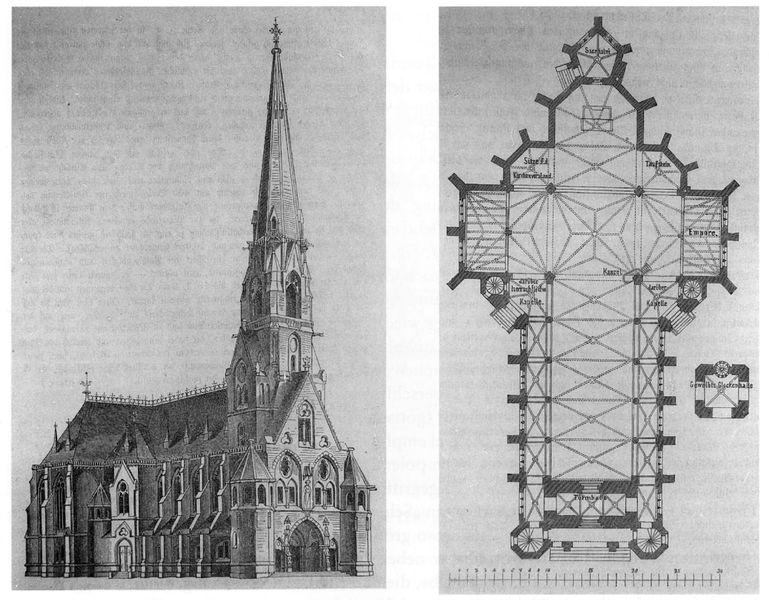
Titel: Evangelische Kirche in Planitz bei Zwickau
Künstler: Gotthilf Ludwig Möckel
Standort: Planitz (EU - D - Sachsen)
Schlagwörter: weiß, kirchturm, fenster, schwarz, skizze, säulen, zeichnung, dach, alt, barock, spitze, kirche, gotik, turm, schrift, ansicht, bogen, fassade, zwei, empore, treppen, papst, tuer, uhr, stufen, tor, nische, kreuz, dom, schwarz-weiß, altar, apsis, plan, wien, streben, bau, basilika, grundriss, kreuzgang, aufriss, maßstab, westwerk, strebepfeiler, dreipass, christ, kirchtumr